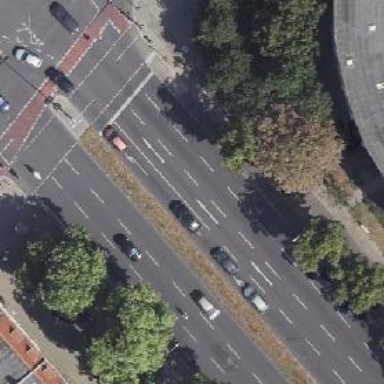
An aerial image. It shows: Primary highway with dual carriageway. The surface is asphalt. There is asphalt cycleway on the right side.